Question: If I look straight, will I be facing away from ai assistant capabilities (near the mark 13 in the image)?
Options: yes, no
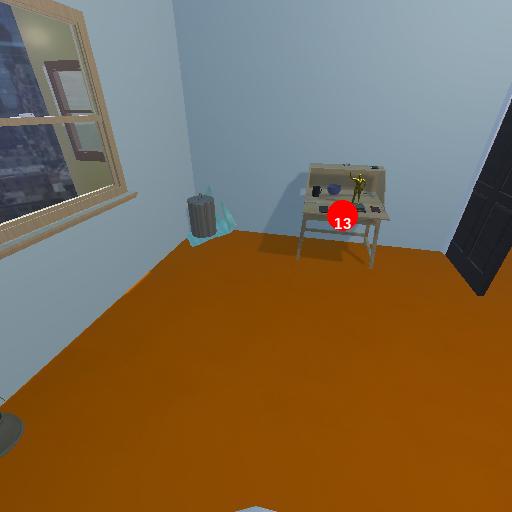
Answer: yes